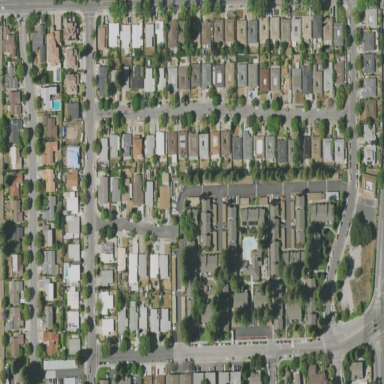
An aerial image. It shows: Residential area consisting of single-family homes.